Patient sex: M
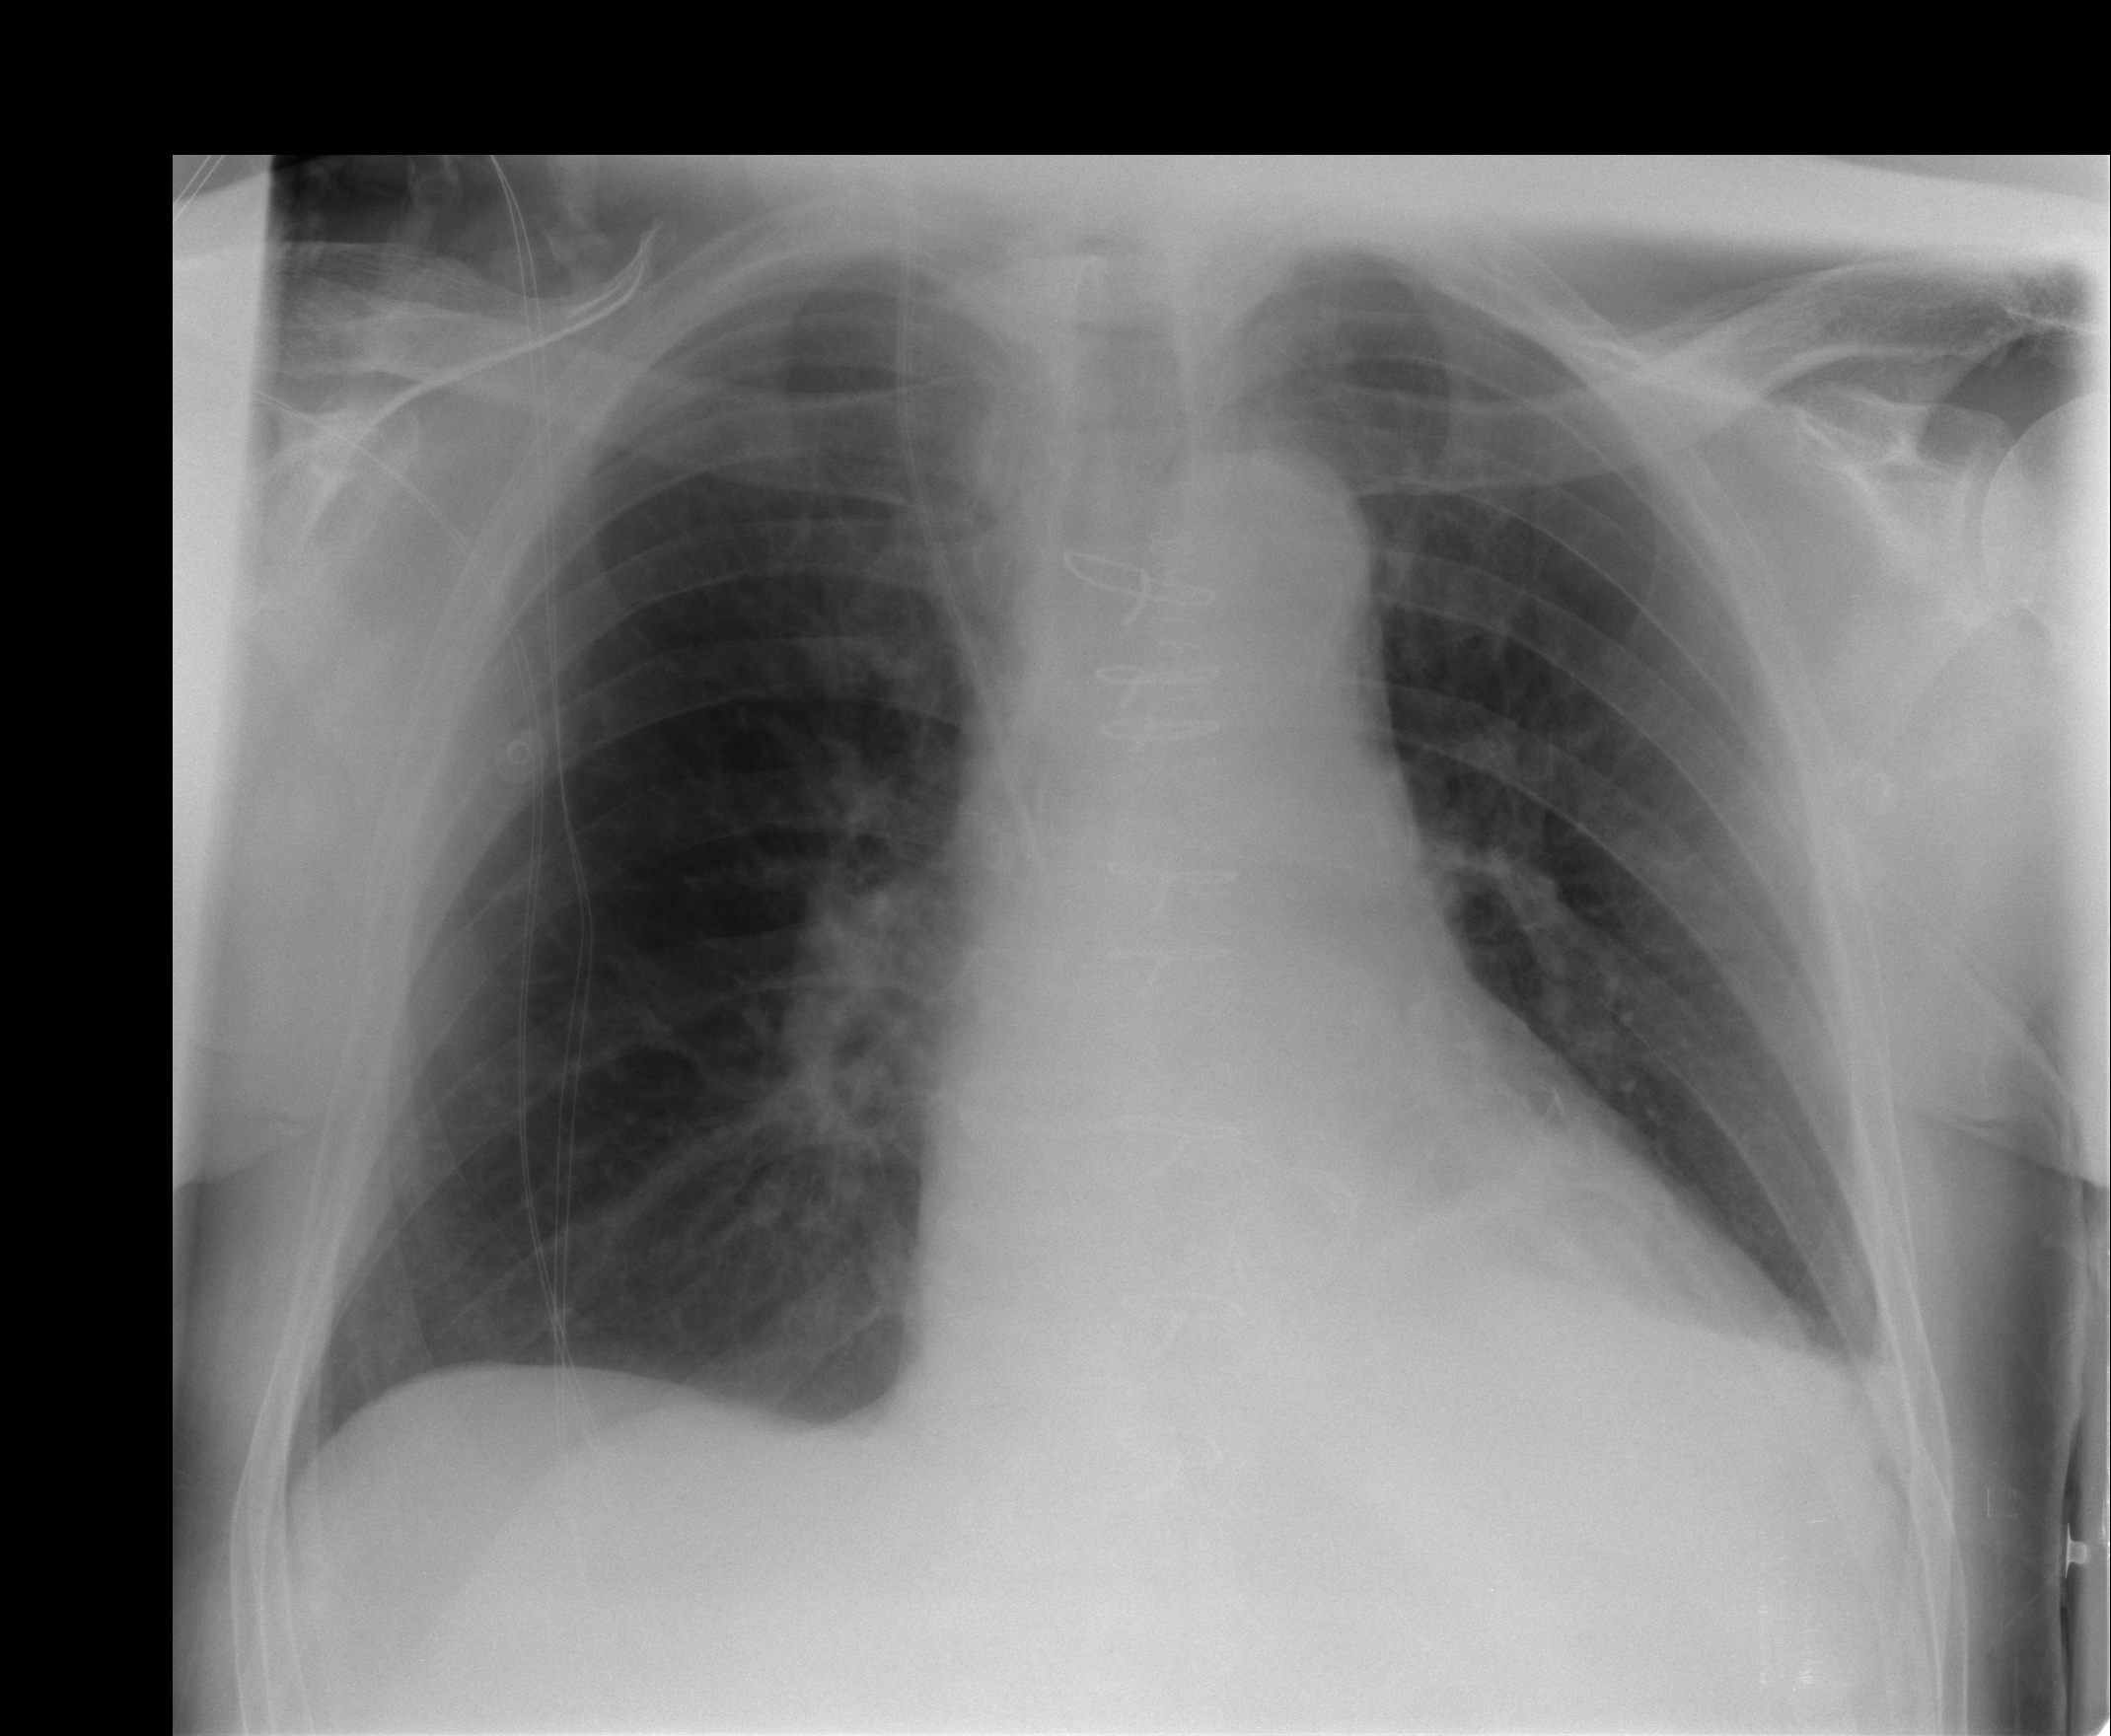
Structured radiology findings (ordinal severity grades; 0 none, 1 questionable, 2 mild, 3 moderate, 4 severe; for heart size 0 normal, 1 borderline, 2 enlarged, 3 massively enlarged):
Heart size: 2
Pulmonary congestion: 1
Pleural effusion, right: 0
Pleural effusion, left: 2
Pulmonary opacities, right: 0
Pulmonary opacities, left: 0
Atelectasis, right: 2
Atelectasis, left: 2